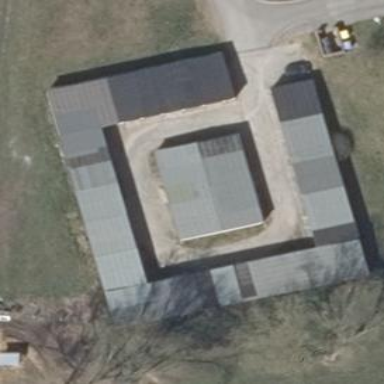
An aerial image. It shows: Group of garages.